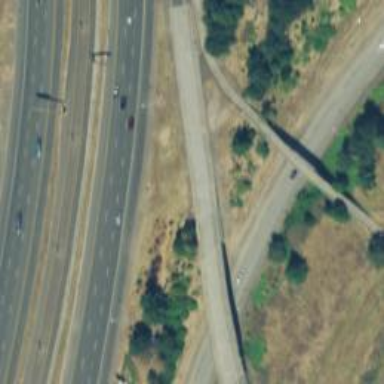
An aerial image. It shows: Connector bridge on motorway link.